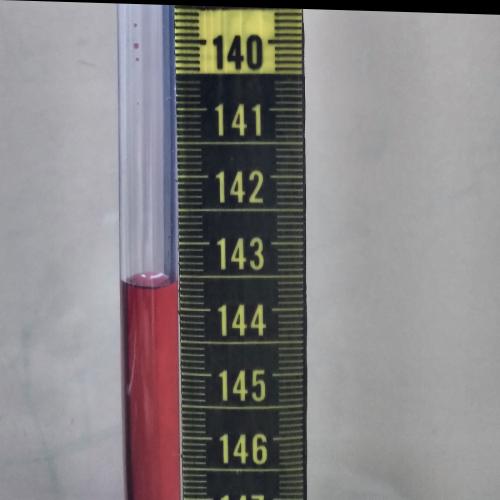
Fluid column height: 143.6 cm